Question: How many colors are there on the app icon?
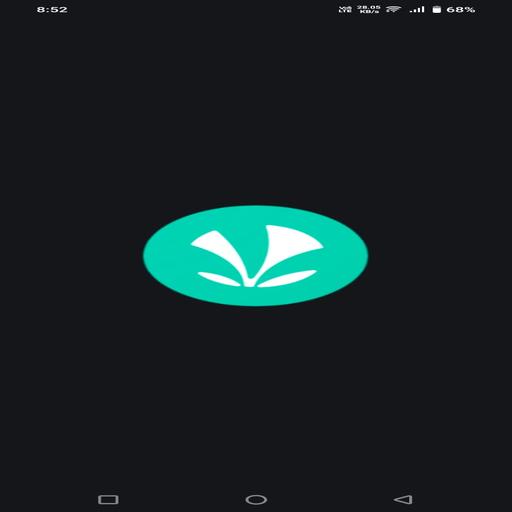
Answer: Two Colors